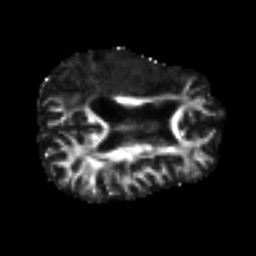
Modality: FA
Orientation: axial
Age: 54
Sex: male
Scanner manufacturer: siemens
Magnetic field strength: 3 T
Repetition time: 5.561 s
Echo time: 0.0788 s